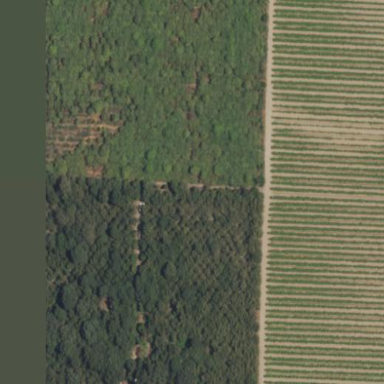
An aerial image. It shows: Vineyard.